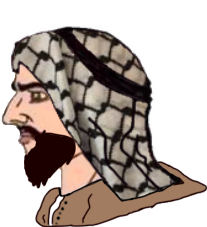
Label: 4_Yes_Chad